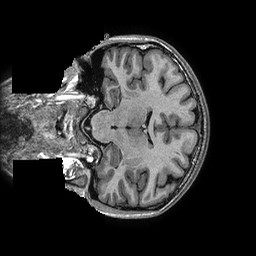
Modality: T1w
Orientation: coronal
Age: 23
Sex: female
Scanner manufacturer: ge
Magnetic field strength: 3 T
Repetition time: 0.006952 s
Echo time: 0.00292 s